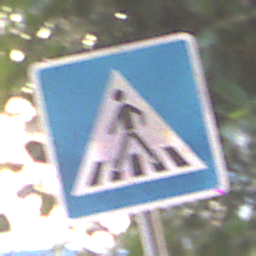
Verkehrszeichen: FussgaengerueberwegRechts
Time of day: MorningAfternoon
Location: Outdoor (Urban)
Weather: Clear
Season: NotSpecified
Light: Natural